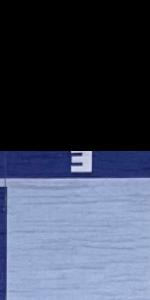
Label: Empty